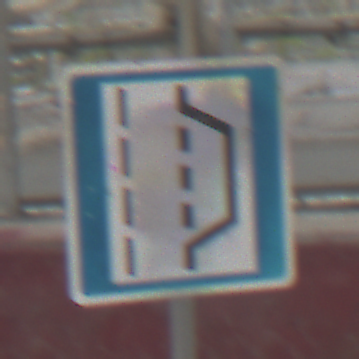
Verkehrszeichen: NothalteUndPannenbucht
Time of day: Midday
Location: Roofed (Special)
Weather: Overcast
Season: NotSpecified
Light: Natural